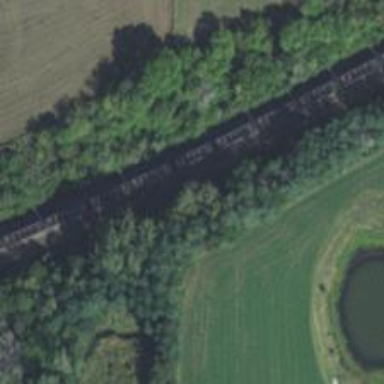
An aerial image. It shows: Railway track.